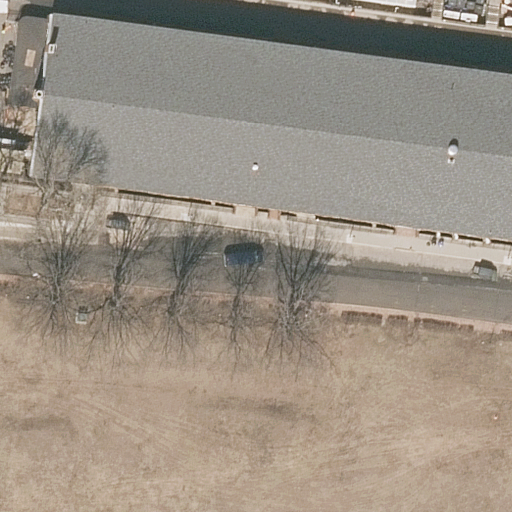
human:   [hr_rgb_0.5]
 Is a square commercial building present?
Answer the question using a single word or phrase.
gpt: no

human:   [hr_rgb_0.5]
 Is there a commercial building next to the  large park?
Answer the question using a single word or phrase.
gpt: no

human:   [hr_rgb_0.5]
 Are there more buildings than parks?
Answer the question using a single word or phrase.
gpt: no

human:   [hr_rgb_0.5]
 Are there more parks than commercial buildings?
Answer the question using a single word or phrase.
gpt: yes

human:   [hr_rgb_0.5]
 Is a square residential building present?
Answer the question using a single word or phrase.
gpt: no

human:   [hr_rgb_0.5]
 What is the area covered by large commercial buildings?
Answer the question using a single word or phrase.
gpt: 0m2

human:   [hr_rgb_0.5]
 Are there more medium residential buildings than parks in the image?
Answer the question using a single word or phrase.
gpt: no

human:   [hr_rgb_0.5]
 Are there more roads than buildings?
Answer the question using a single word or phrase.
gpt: yes

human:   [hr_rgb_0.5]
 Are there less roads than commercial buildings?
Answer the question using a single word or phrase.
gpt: no

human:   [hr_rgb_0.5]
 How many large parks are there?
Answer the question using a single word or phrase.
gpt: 1

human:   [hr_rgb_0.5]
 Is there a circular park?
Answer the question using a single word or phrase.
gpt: no

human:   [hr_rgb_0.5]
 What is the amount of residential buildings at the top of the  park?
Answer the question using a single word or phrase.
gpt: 1

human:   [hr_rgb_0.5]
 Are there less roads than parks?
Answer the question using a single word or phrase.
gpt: no

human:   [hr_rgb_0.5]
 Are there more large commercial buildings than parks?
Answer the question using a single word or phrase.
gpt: no

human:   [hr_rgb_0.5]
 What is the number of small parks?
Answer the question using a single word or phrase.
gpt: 0

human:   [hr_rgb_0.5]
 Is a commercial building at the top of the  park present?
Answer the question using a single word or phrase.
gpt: no

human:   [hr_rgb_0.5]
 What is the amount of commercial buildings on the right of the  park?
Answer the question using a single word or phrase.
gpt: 0

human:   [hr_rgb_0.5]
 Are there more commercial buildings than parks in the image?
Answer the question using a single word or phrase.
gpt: no

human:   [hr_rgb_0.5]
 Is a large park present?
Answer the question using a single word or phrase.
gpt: yes

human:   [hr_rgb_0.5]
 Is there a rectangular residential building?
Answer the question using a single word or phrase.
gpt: yes

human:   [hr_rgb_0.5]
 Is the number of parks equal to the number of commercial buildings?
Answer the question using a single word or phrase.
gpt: no

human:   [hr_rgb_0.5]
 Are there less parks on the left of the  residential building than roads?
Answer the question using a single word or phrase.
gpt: yes

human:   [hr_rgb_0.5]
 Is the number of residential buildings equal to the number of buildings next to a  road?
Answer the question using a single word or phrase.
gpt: yes

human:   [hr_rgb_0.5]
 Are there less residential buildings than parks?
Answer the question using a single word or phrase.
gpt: no

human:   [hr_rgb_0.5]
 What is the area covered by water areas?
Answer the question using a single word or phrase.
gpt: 0m2

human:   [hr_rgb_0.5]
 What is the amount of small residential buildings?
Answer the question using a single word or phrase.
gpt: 0

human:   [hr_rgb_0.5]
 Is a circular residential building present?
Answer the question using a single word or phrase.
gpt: no

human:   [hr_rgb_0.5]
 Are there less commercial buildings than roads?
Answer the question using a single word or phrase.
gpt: yes

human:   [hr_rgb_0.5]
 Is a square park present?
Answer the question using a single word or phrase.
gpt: no

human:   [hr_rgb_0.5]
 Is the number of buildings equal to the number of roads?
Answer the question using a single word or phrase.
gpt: no

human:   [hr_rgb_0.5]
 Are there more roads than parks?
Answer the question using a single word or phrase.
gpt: yes

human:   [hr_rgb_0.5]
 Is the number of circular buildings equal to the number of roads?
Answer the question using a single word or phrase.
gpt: no

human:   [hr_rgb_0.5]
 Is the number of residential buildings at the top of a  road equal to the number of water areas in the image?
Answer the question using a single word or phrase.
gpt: no

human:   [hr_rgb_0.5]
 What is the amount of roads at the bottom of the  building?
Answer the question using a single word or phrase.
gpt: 1

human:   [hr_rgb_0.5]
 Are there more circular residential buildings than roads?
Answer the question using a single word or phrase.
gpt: no

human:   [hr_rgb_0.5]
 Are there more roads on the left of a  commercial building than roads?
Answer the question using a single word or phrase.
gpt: no